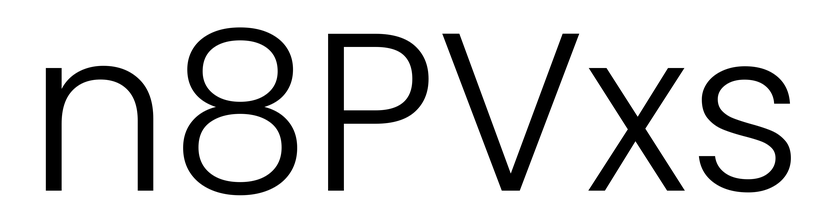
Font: Poppins-Light